Field crop: maize
Growth stage: 1
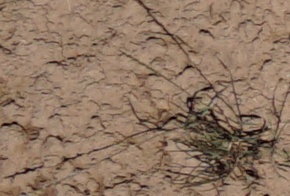
Species: lolium